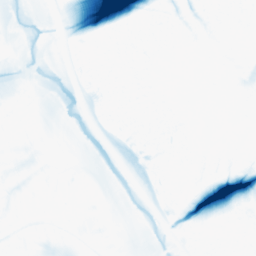
Category: morphological
Decomposition family: morphological_ellipse
Decomposition parameters: operation: closing
width: 50
height: 30
Upsampling method: bilinear
Upsampling parameters: scale: 2
Upsampling scale: 2